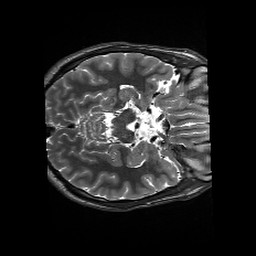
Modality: T2w
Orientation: axial
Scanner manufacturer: siemens
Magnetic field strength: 3 T
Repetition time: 13.52 s
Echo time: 0.088 s